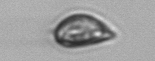
Label: Prorocentrum_triestinum